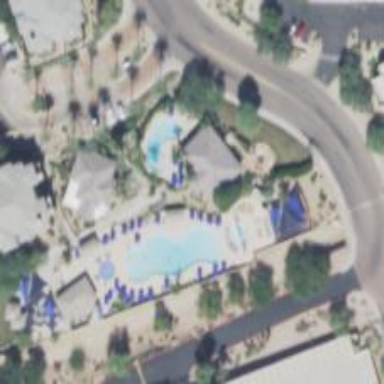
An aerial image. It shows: Swimming pool located in leisure land.